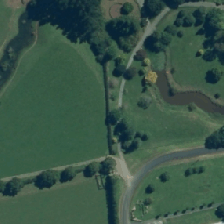
Land cover: shortrotation_cropland